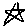
Label: star